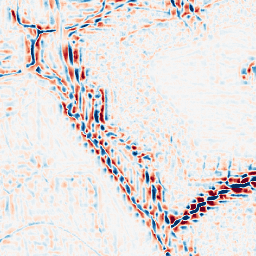
Category: wavelet
Decomposition family: wavelet_reverse_biorthogonal
Decomposition parameters: wavelet: rbio2.4
level: 3
Upsampling method: cubic_mitchell
Upsampling parameters: scale: 4
Upsampling scale: 4